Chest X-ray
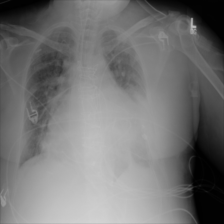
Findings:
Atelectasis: positive
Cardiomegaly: negative
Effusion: positive
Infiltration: positive
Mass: negative
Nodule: negative
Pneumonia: negative
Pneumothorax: negative
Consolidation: negative
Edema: positive
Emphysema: negative
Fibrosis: negative
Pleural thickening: negative
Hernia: negative